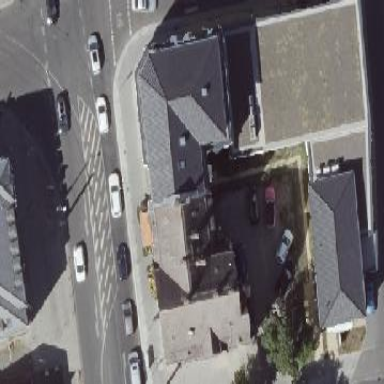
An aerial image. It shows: Apartments building with round gabled roof.